Question: How to make uiview with oval shape at bottom side only with shadow

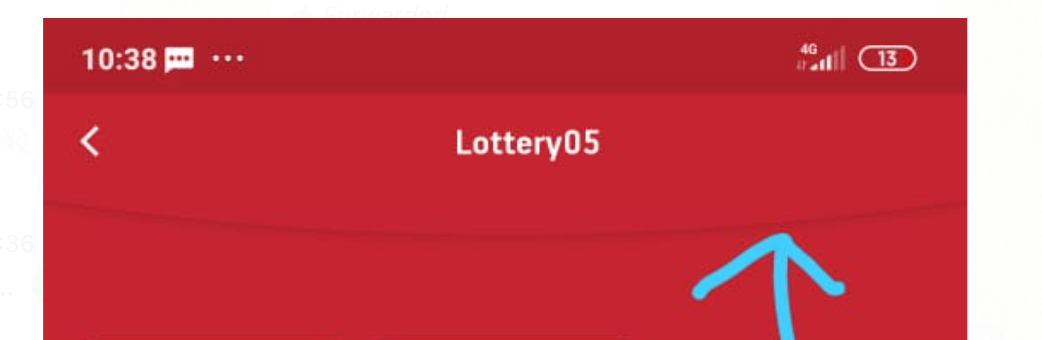
Answer: You need to use 'UIBezierPath' for this. Here is an example (just need to play with the values):
'''
let layer = CAShapeLayer()
layer.fillColor = UIColor.red.cgColor
layer.shadowOffset = CGSize(width: 0, height: 2)
layer.shadowRadius = 5
layer.shadowColor = UIColor.black.cgColor
layer.shadowOpacity = 0.5
layer.shadowRadius = 2
view.layer.addSublayer(layer)
let path = UIBezierPath()
path.move(to: .zero)
path.addLine(to: CGPoint(x: view.frame.maxX, y: 0))
path.addLine(to: CGPoint(x: view.frame.maxX, y: 50))
path.addQuadCurve(to: CGPoint(x: 0, y: 50), controlPoint: CGPoint(x: view.frame.midX, y: 70))
path.close()
layer.path = path.cgPath
'''
and result:
<URL>